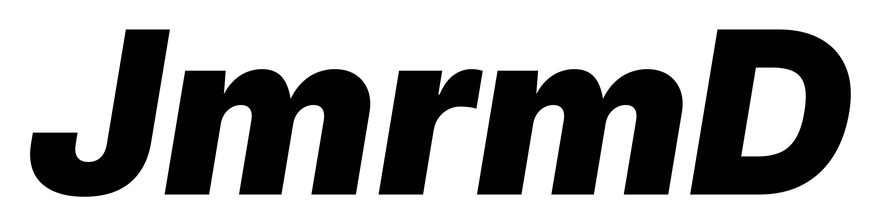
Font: Inter-Italic_Black_Italic